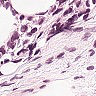
Metastatic tissue present: yes